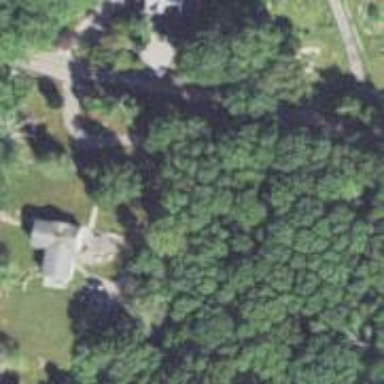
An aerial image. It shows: Driveway.